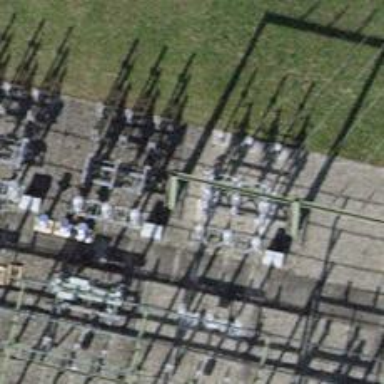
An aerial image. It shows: Insulator used in power equipment.